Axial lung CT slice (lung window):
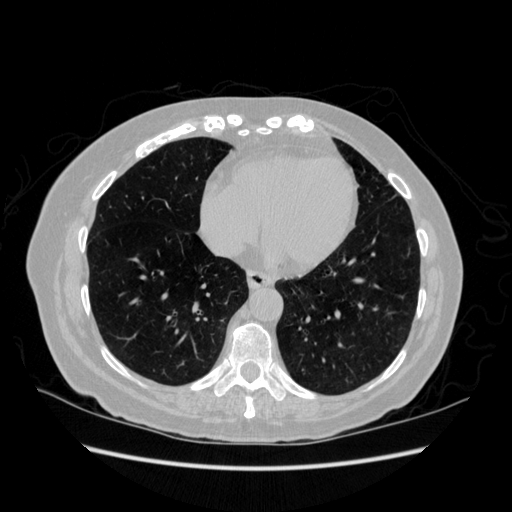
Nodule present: no